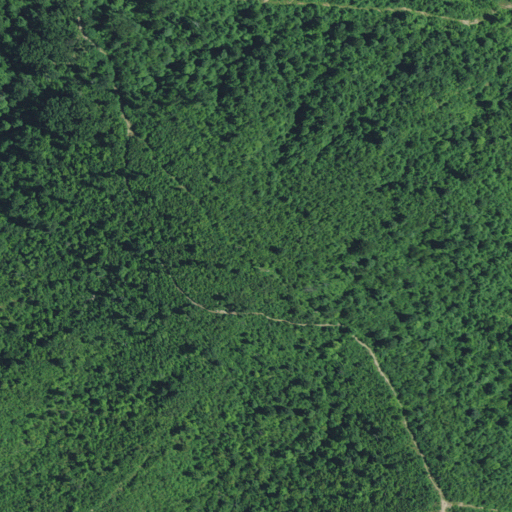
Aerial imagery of mountain in Indiana named Round Knob containing deciduous forest, mixed forest, and shrub